Field crop: maize
Growth stage: 1
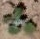
Species: chenopodium